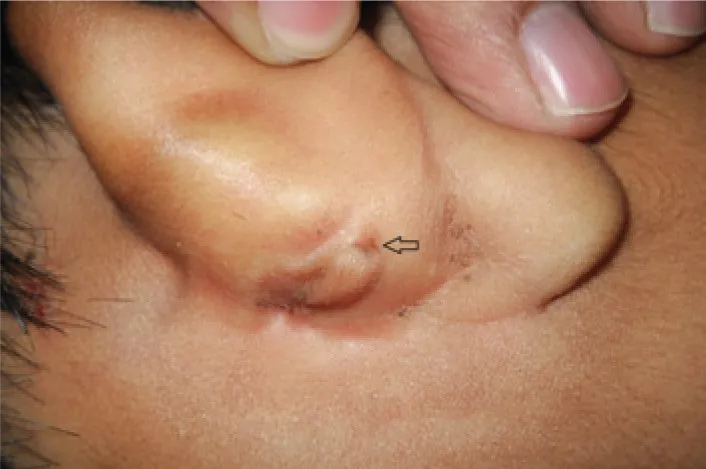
A pit (arrow) leading to a cystic cavity reaching the post-auricular groove could be seen here, situated in the lower part of the medial surface of right pinna just superior to the lobule.
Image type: medical_photograph (other_medical_photograph)